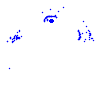
Particle: kaon